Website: lowes
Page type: stored-credit-cards
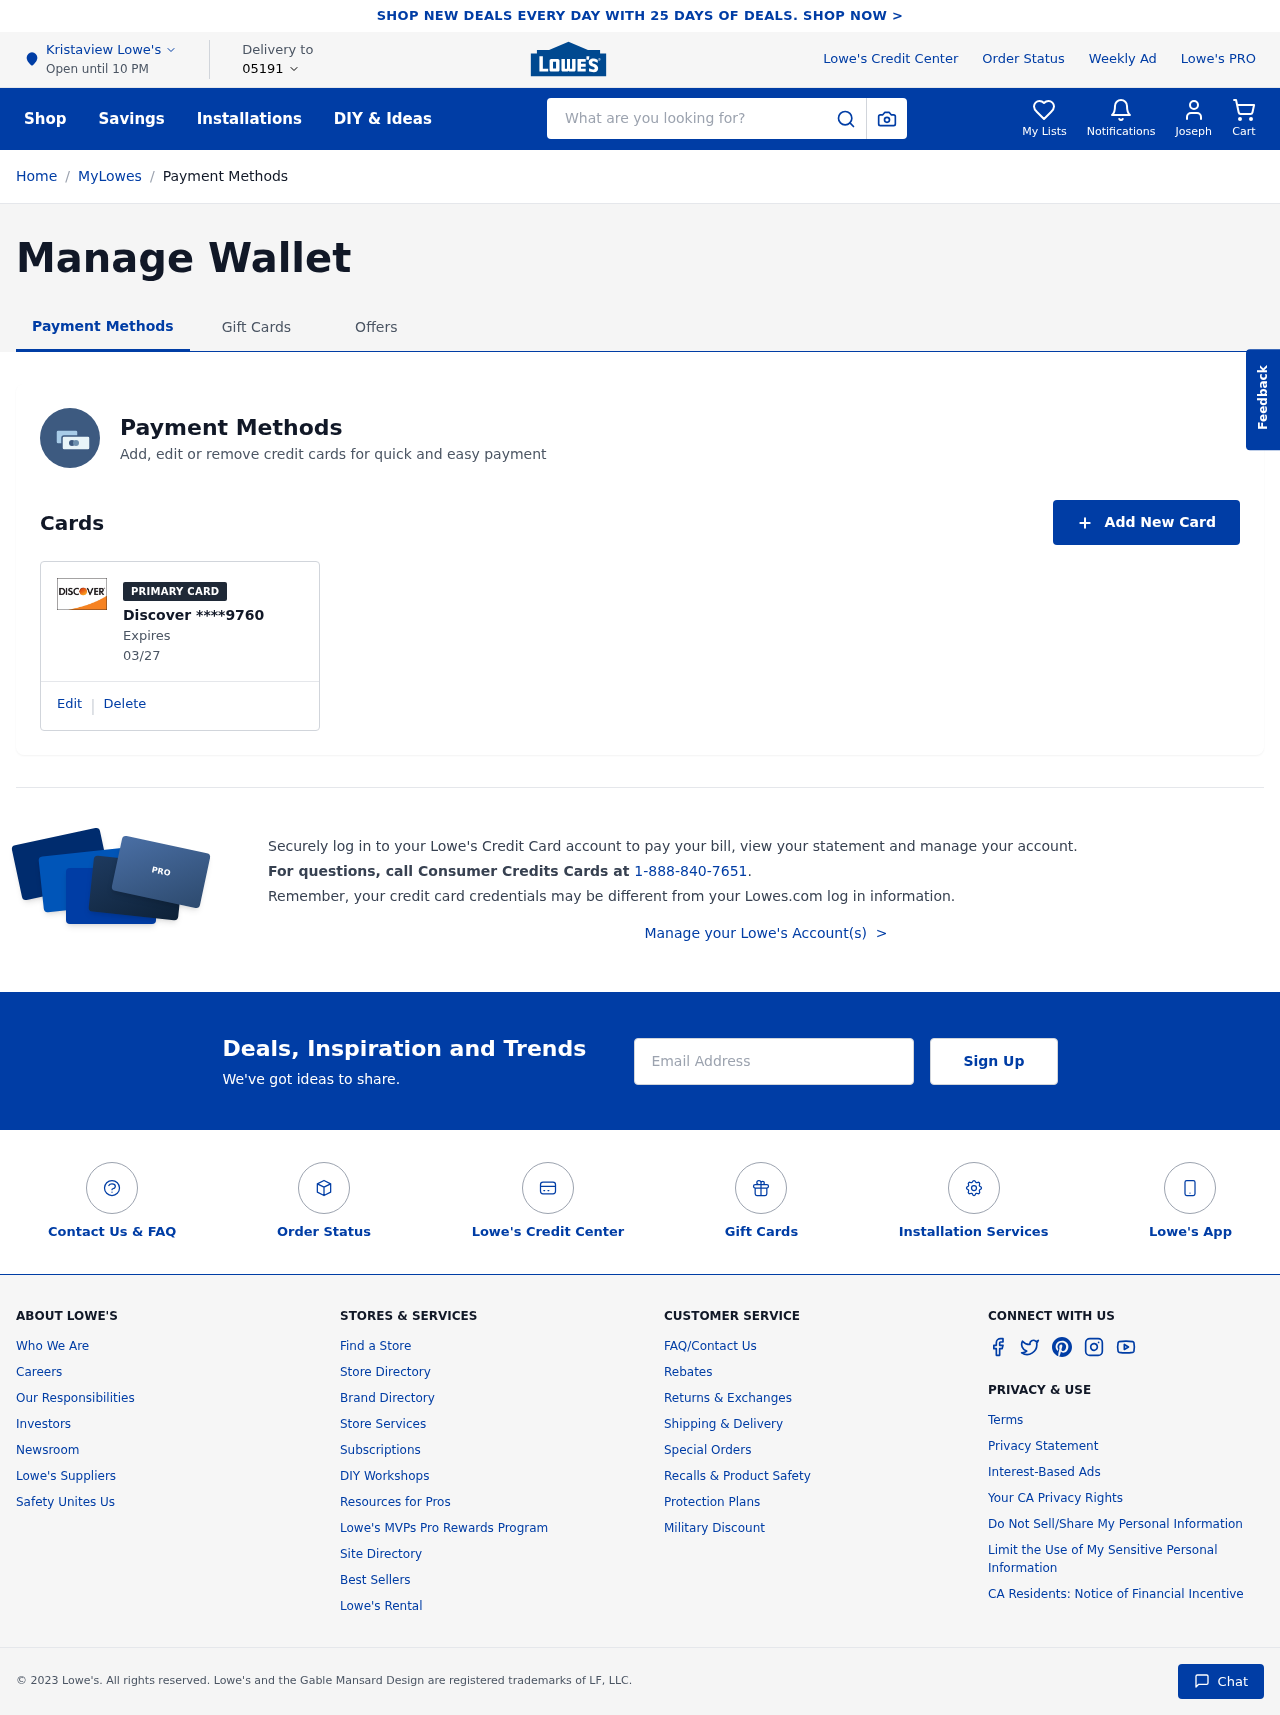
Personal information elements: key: PII_CARD_EXPIRY
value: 03/27
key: PII_CARD_LAST4
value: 9760
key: PII_CARD_TYPE
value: Discover
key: PII_CITY
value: Kristaview
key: PII_EMAIL
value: joseph_coleman@yahoo.com
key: PII_FIRSTNAME
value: Joseph
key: PII_POSTCODE
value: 05191
Search elements: key: HEADER_SEARCH
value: What are you looking for?